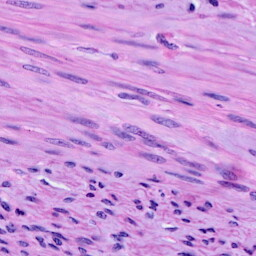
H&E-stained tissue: Cervix